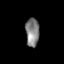
Tissue: skin
Cell type: Fibroblasts
Senescence score: 0.8297
Nuclear area (px): 376
Mean DAPI intensity: 130.447